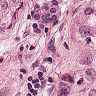
Metastatic tissue present: yes